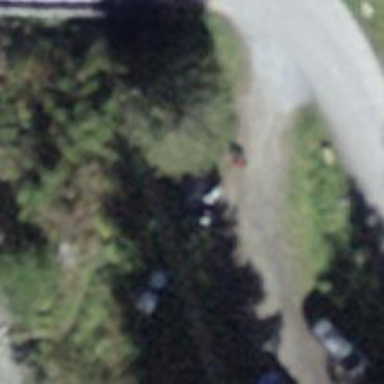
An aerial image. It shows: Unpaved service road used as parking aisle.